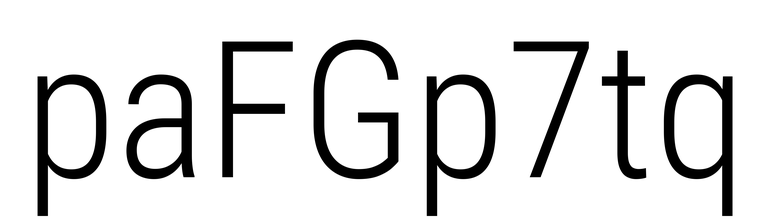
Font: Roboto_Condensed_Light